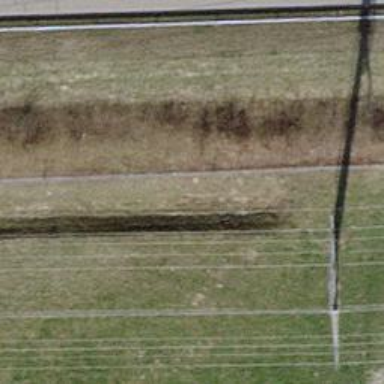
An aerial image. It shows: There are 10 cables for the power line in the image.